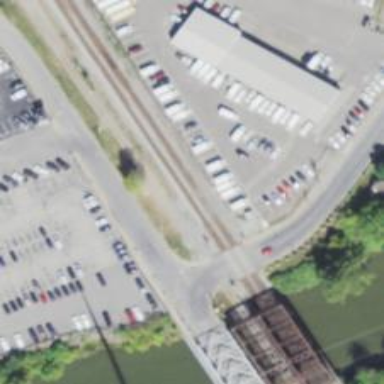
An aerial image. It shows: Crossing for the railway.